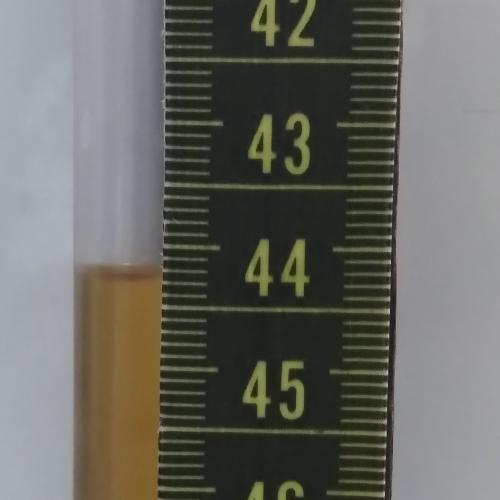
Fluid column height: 44.2 cm